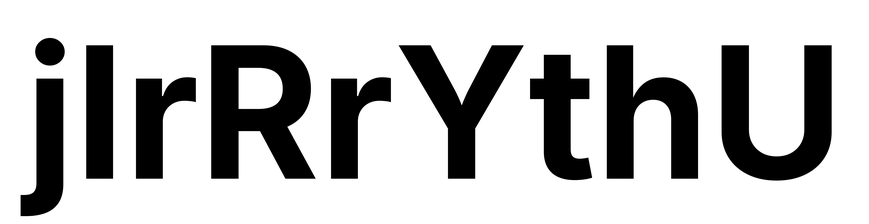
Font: Inter_Bold